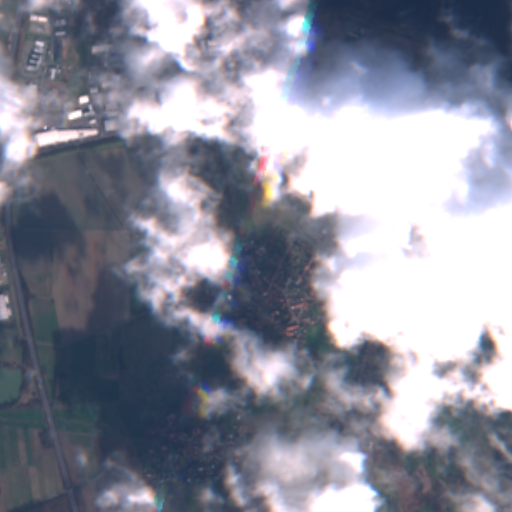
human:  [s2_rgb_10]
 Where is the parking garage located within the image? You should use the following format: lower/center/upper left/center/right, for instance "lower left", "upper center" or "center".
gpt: The parking garage is located in the upper left of the image.
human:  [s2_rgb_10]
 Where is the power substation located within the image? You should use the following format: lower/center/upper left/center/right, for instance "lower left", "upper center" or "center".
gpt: The power substation is located in the upper right of the image.
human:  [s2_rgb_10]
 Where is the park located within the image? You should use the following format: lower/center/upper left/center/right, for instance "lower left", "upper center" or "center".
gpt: There is no park in the image.